Question: Does anyone faced with the similar problem before? Whenever I send message, app is crashing immediately. Here is my MessageReceiver class:
'''
public class MessageReceiver extends FirebaseMessagingService {
final String TAG = "MessageReceiver";
@Override
public void onMessageReceived(RemoteMessage remoteMessage) {
Log.d(TAG, "onMessageReceived: "+remoteMessage.getFrom());
if(remoteMessage.getData().size() >0){
Log.d(TAG,"payload: "+remoteMessage.getData());
}
}
}
'''
I even tried with empty method onMessageReceived still crushing the app.
This is the version that Im compiling:
'''
compile 'com.google.firebase:firebase-messaging:10.0.1'
'''
This is the json that Im sending to app through PostMan:
'''
{
"to":"d55nTfZR5-A:APA91bFW88heY4Hoh34...",
"data":{
"message":"hello"
}
}
'''

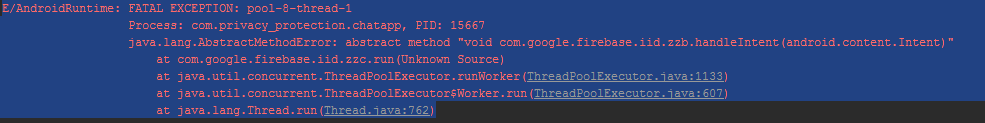
Answer: I figure it out. If anyone face with the similar problem in the feature you need to make sure that you also compile firebase-core along firebase-messaging and that you match the same version with google play services.
'''
compile 'com.google.firebase:firebase-messaging:11.0.2'
compile 'com.google.firebase:firebase-core:11.0.2'
'''
After this everything worked fine. Thanks @FnR for your suggestions.
This are the current most latest versions:
'''
implementation 'com.google.firebase:firebase-messaging:23.0.5'
implementation 'com.google.firebase:firebase-core:21.0.0'
'''
Also want to mention that it is a good practice to use now Firebase Android BoM (Bill of materials) to manage your Firebase dependencies, where the versions will be taken care of for you.
Example:
'''
dependencies {
// Import the BoM for the Firebase platform
implementation platform('com.google.firebase:firebase-bom:30.1.0')
// Declare the dependencies for the desired Firebase products without specifying versions
// For example, declare the dependencies for Firebase Authentication and Cloud Firestore
implementation 'com.google.firebase:firebase-auth'
implementation 'com.google.firebase:firebase-firestore'
}
'''
The above snippet is from Firebase docs, please for more info see: <URL>